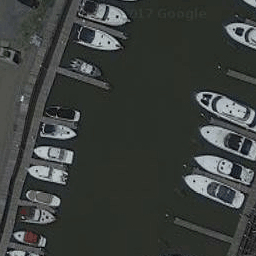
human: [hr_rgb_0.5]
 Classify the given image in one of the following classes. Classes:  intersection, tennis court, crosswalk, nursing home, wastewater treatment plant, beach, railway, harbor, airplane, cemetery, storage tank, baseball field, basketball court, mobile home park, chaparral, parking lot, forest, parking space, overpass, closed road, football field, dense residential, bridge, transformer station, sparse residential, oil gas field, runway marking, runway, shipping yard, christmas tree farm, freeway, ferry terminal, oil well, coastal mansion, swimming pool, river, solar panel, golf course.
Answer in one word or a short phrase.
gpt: harbor